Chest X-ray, AP view. Patient: 63 years old, sex F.
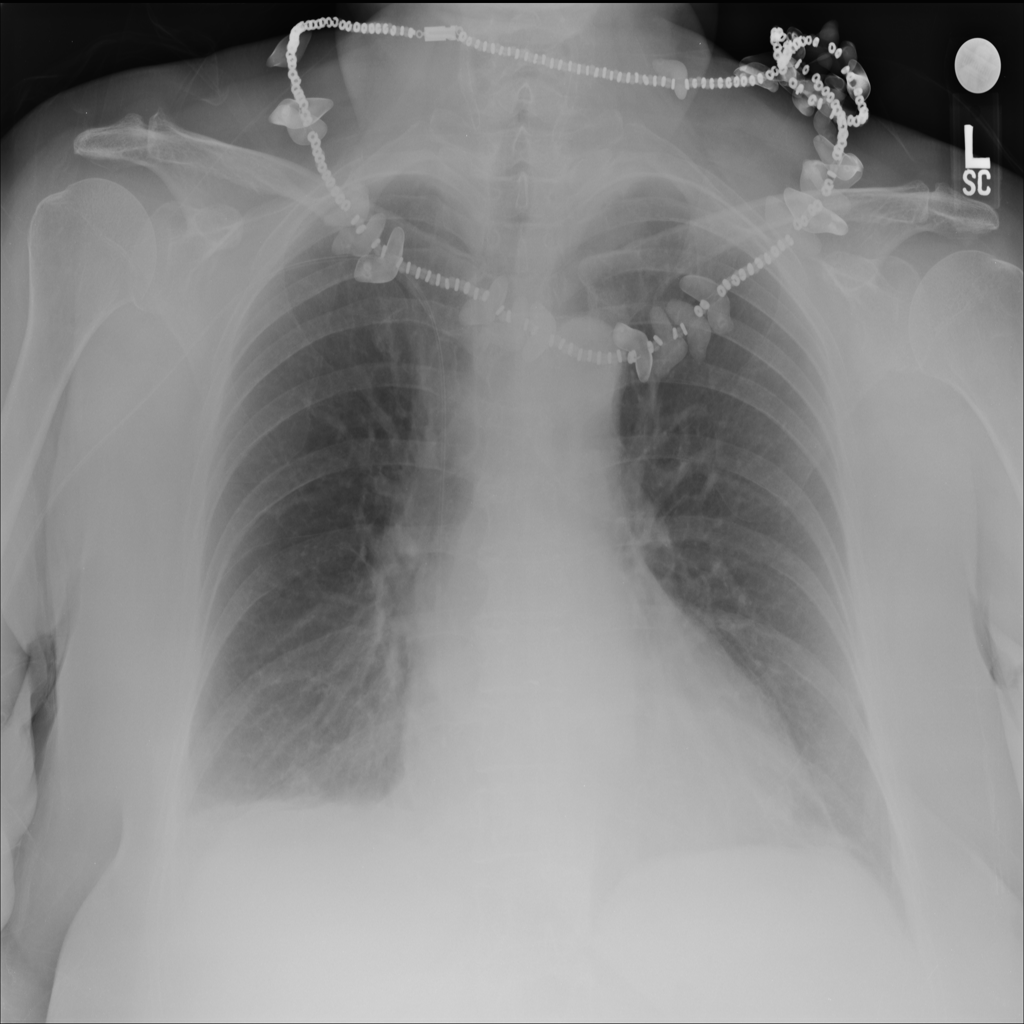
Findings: No Finding